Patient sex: M
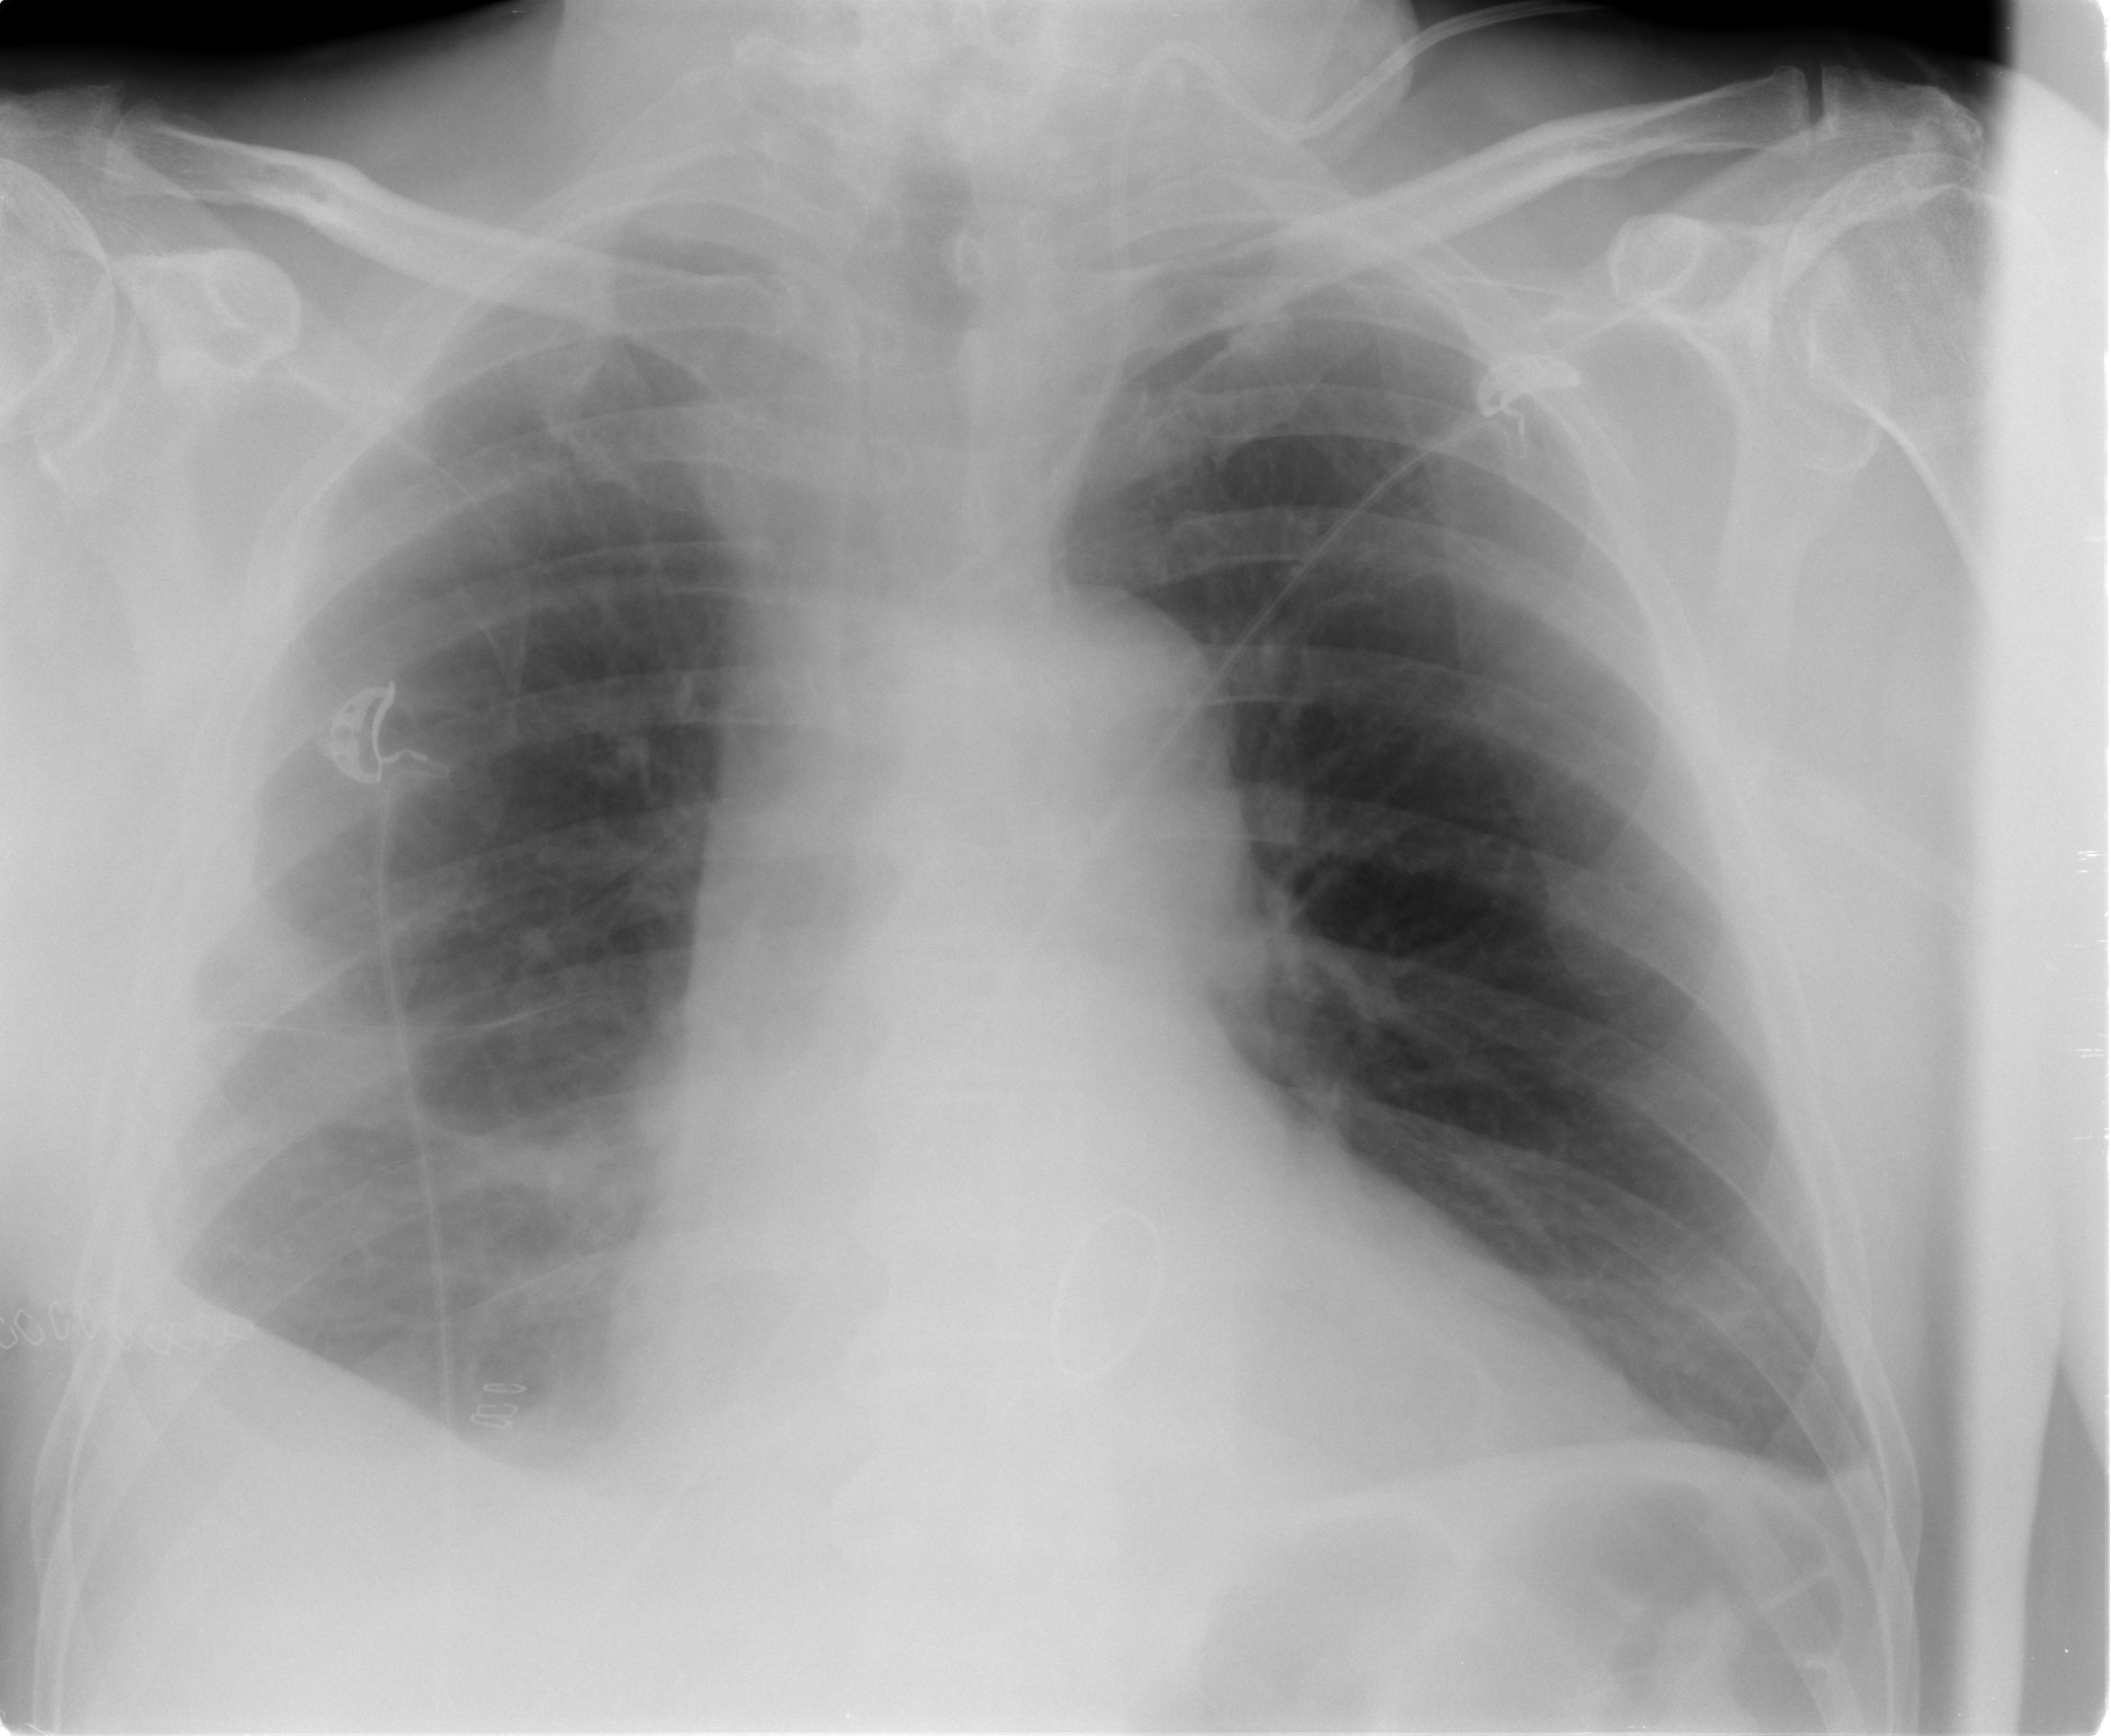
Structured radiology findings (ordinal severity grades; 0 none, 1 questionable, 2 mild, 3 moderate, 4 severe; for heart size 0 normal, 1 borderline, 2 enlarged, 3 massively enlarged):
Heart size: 2
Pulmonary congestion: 2
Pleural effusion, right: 0
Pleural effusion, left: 0
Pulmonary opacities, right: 0
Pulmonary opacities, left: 0
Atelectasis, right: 0
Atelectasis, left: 0